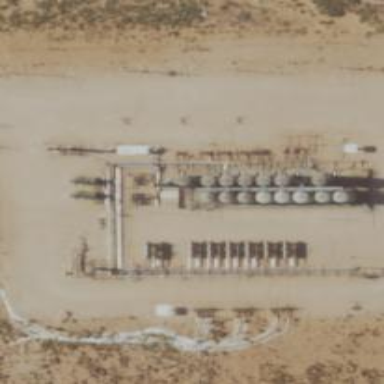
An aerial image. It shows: Petroleum well that is man-made.